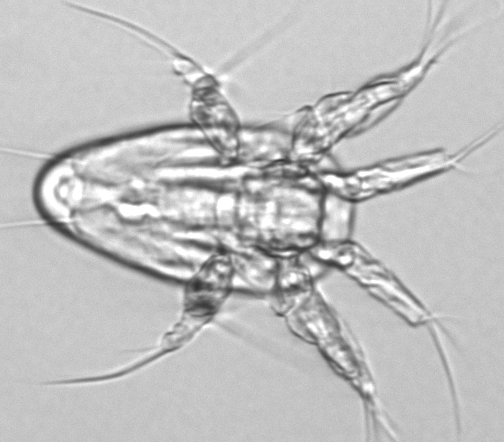
Label: Copepod_nauplii